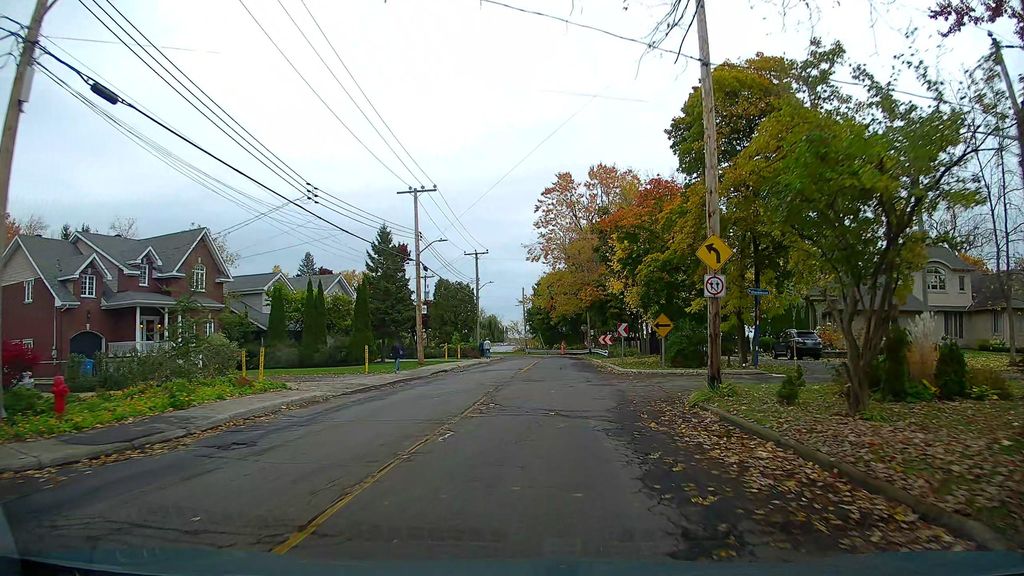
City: montreal